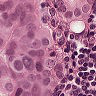
Metastatic tissue present: yes